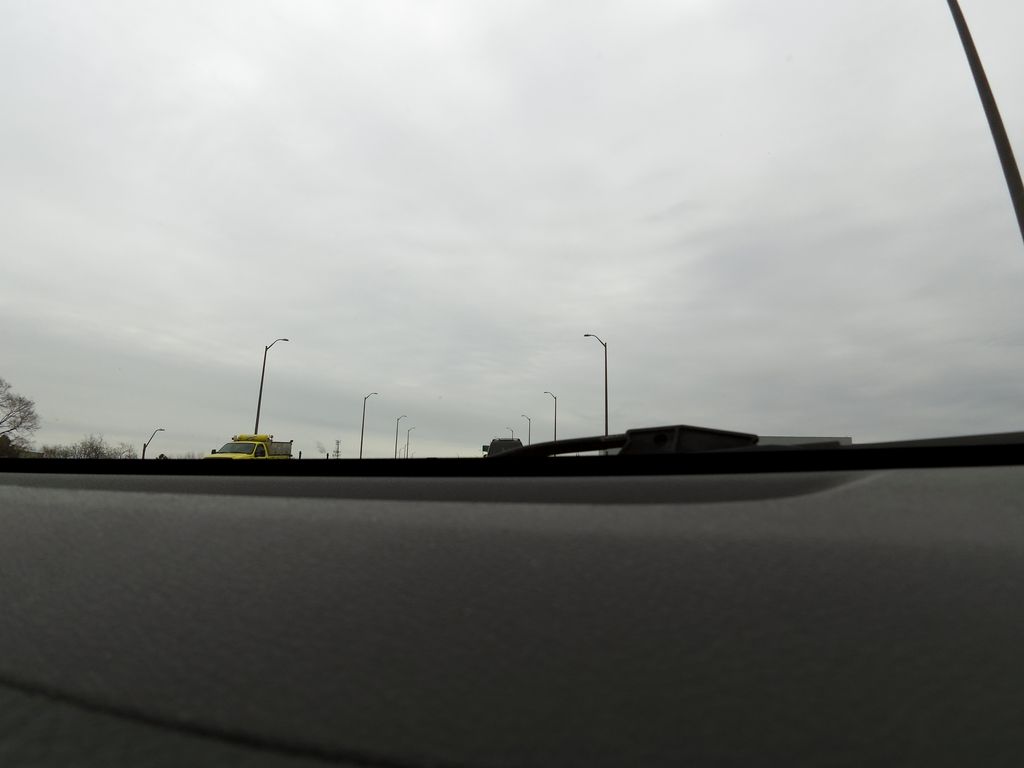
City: hamilton